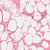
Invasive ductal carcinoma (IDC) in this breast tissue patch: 0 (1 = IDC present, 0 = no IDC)